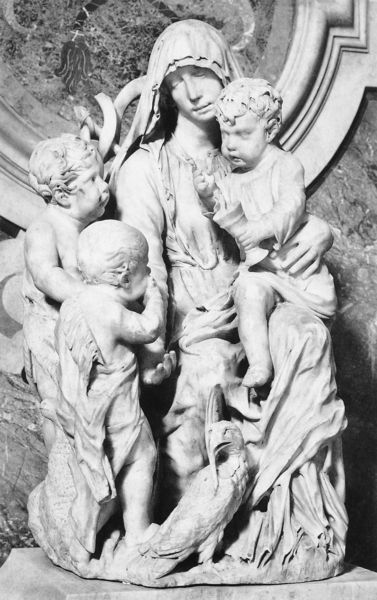
Titel: Madonna mit dem Kind, dem Hl. Johannes, dem Täufer, und dem Hl. Evangelist Johannes
Künstler: Francesco Grassia
Standort: Rom, S. Maria sopra Minerva (EU - I - Latium)
Schlagwörter: feder, vogel, sitzen, frau, kleid, marmor, blick, tuch, trinken, augen, barock, falten, gesicht, stein, figur, gewand, kelch, sitzend, drei, kinder, engel, skulptur, statue, haltung, jungen, figuren, kopftuch, knie, becher, statuette, schoss, jesus, pokal, putten, maria, madonna, miniatur, mamor, mythisch, becjer, moppelig